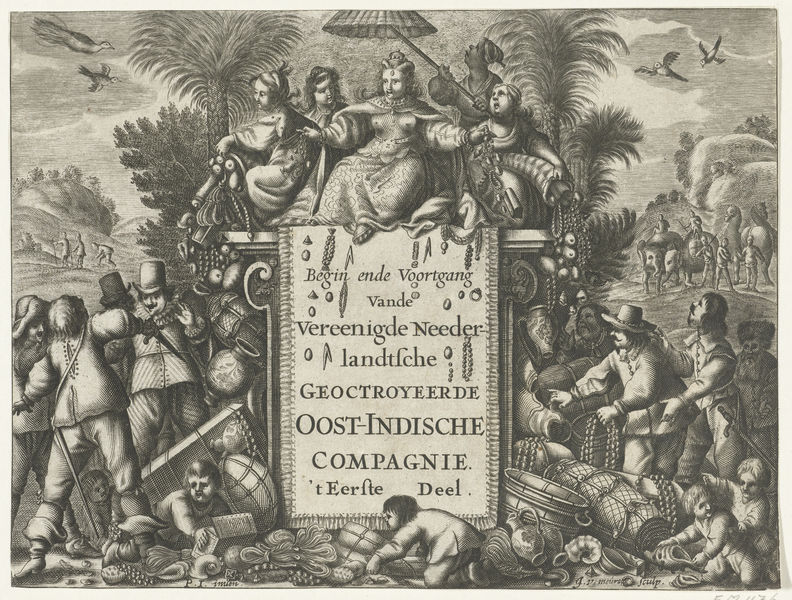
Titel: Allegorische titelprent van het eerste deel van: I. Commelin, Begin ende voortgangh van de Vereenighde Nederlantsche Geoctroyeerde Oost-Indische Compagnie
Künstler: Jacob van Meurs
Standort: Amsterdam
Institution: Rijksmuseum
Schlagwörter: himmel, mann, nackt, weiß, busen, frau, schwarz, schirm, tafel, palme, indien